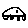
Label: car